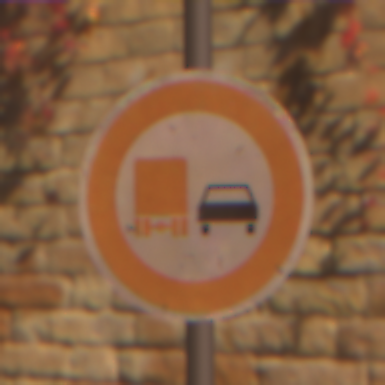
Verkehrszeichen: UeberholverbotKraftfahrzeuge
Umgebung: Outdoor, Urban
Tageszeit: MorningAfternoon
Wetter: Clear
Licht: Natural
Jahreszeit: NotSpecified
Kontrast: MediumContrast